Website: crate-barrel
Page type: payment
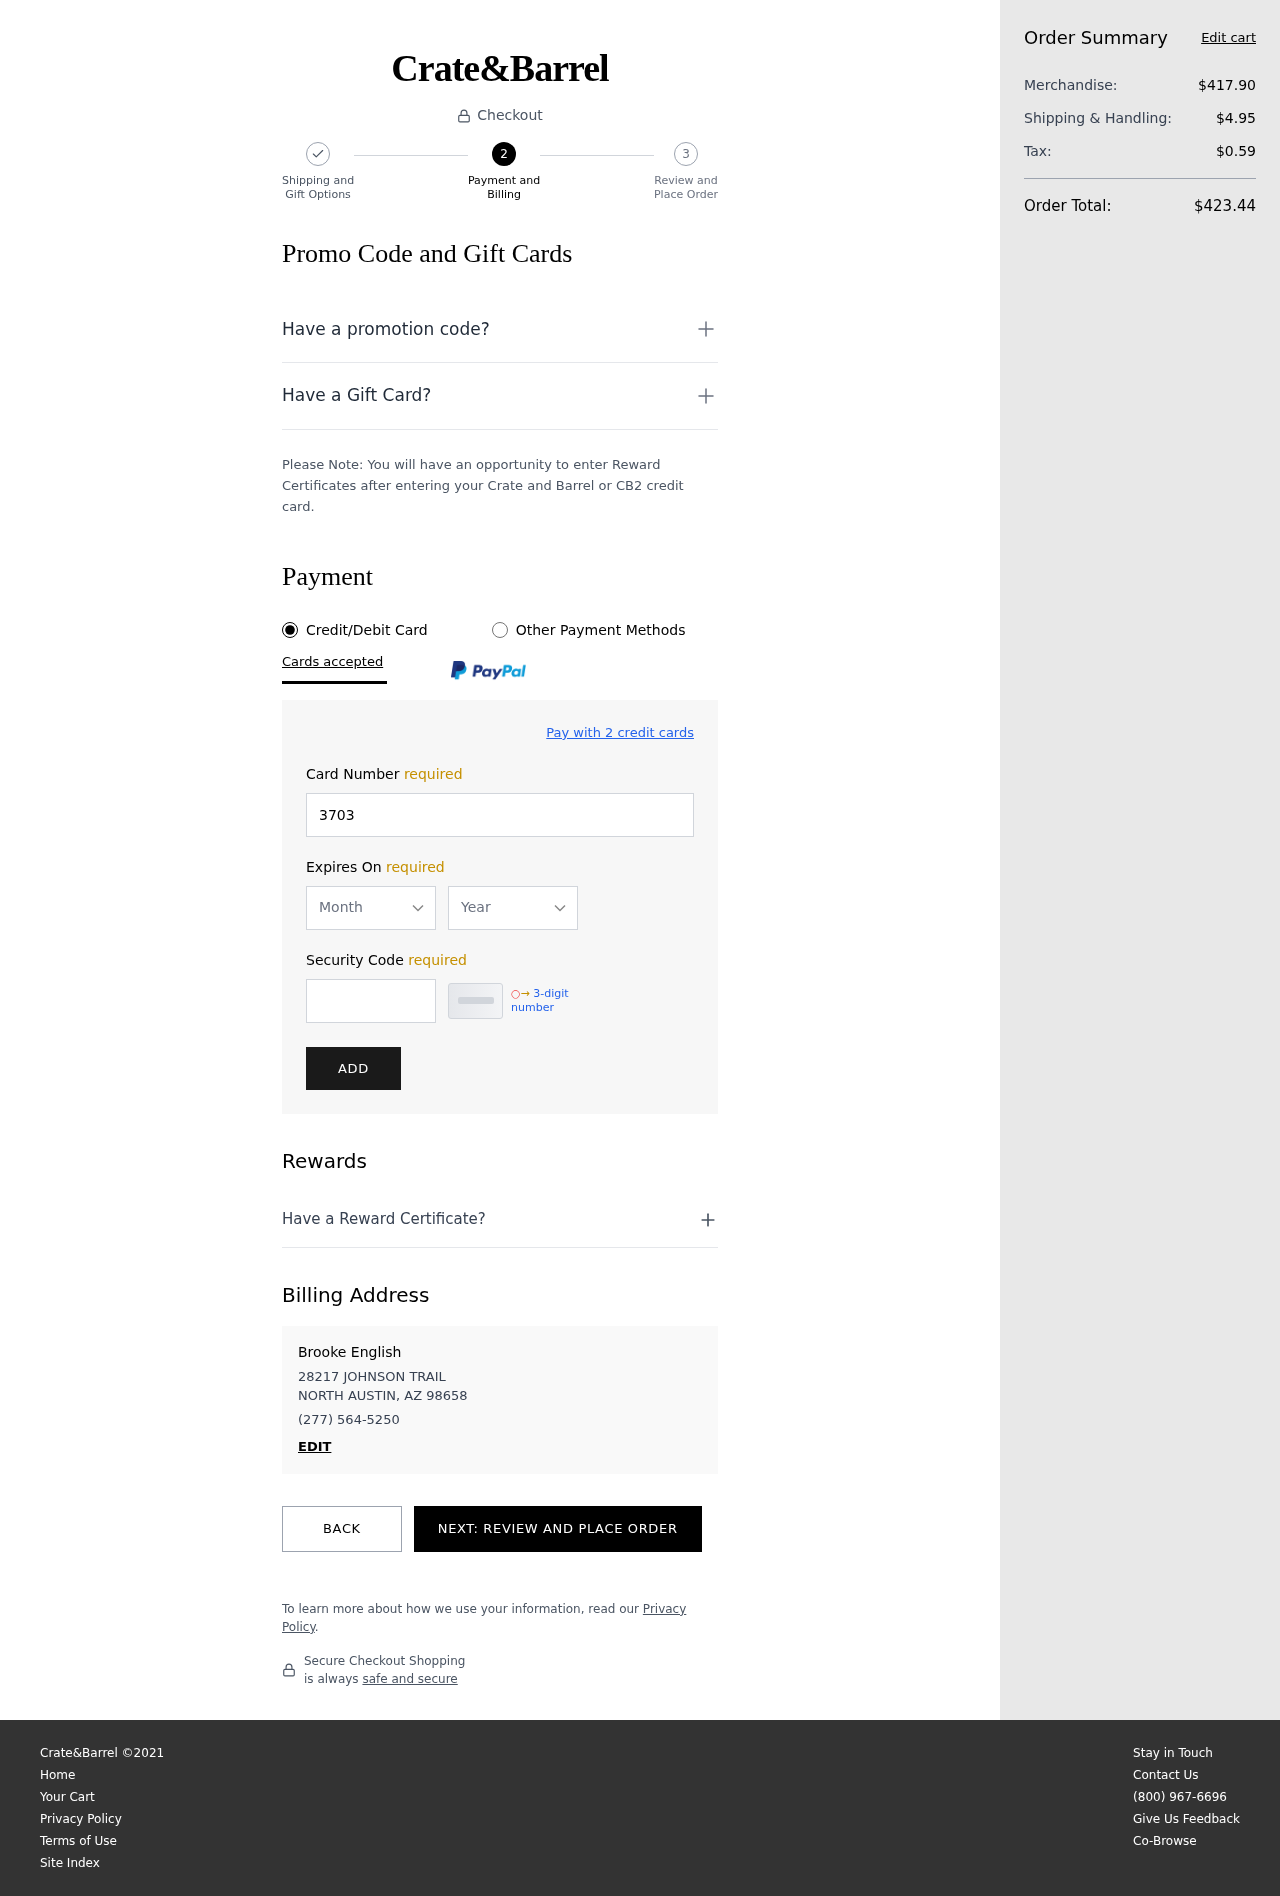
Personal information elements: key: PII_CARD_EXPIRY_MONTH
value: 11
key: PII_CARD_EXPIRY_YEAR
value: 28
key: PII_CITY_STATE_ZIP
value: NORTH AUSTIN, AZ 98658
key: PII_FULLNAME
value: Brooke English
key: PII_PHONE
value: (277) 564-5250
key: PII_STREET
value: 28217 JOHNSON TRAIL
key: PII_CARD_NUMBER
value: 3703 5732 3249 280
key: PII_CARD_CVV
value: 9824
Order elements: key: ORDER_SUBTOTAL
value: $417.90
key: ORDER_SHIPPING_COST
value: $4.95
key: ORDER_TAX
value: $0.59
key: ORDER_TOTAL
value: $423.44